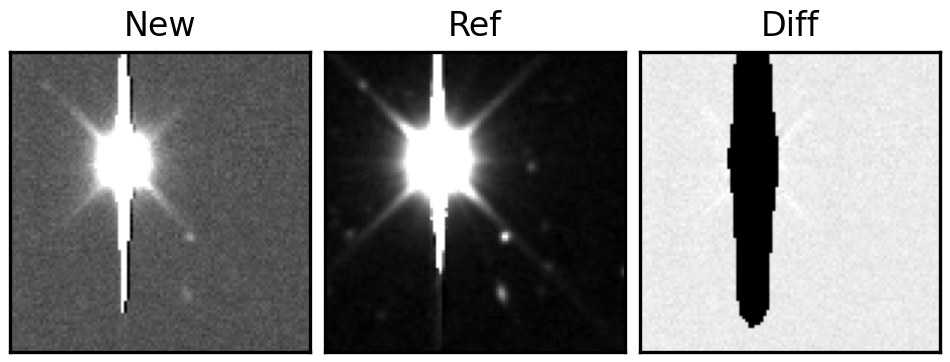
Label: bogus